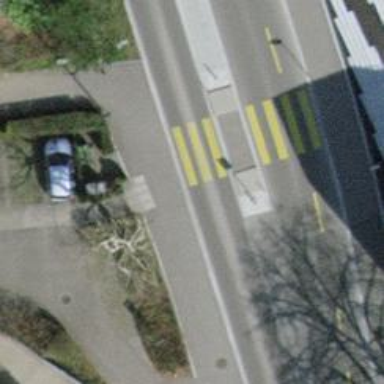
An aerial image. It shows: Uncontrolled crossing with central island on the road.